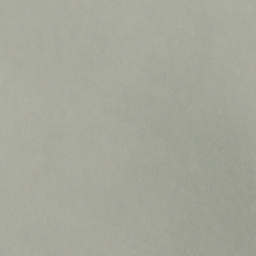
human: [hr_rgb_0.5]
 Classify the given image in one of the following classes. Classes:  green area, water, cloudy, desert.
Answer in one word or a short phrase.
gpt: cloudy